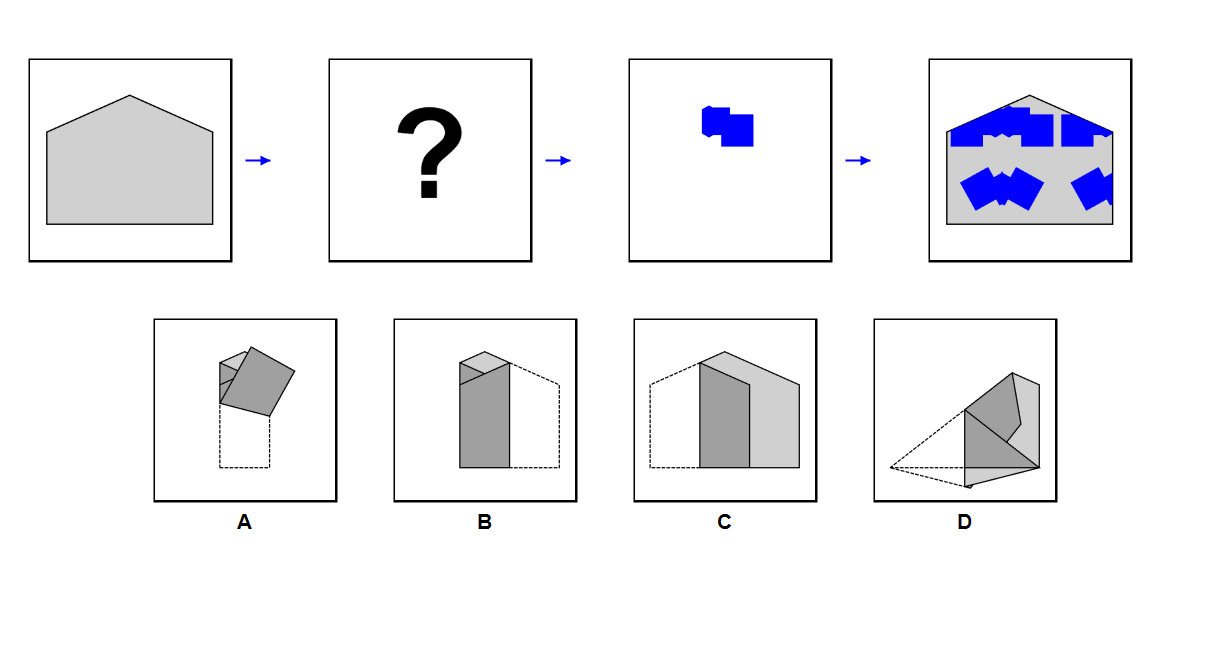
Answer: D